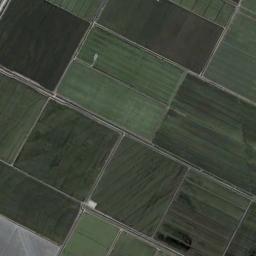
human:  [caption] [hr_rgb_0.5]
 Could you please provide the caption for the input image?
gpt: There are some deep green and light green rectangular farmland .

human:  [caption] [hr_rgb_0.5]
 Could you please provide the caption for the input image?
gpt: Several green rectangular farmlands of different sizes are neatly arranged on the ground .

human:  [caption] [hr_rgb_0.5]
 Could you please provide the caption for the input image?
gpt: There are many neat rows of rectangular farmlands .

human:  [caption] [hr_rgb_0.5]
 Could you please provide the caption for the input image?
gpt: Dozens of neatly arranged green rectangular farm fields .

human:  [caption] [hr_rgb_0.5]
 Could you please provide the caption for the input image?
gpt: There are some green rectangular farmlands of different sizes .